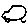
Label: car